Interaction volume radius: 5 \u00c5
Interaction volume height: 20 \u00c5
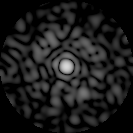
Disorder parameter: 0.8265